Question: What is the fastest way to check if a list is inside of a nested list, full iteration or using 'in' ?
Given
'''
A = [['Yes','2009','Me'],['Yes','2009','You'],['No','2009','You']]
B = [['No','2009','Me'],['Yes','2009','You'],['No','2009','You']]
'''
Count number of duplicates between A and B.
I see either iterating over all elements:
'''
for i in range(len(A)):
for j in range(len(B)):
if A[i] == B[j]:
count+=1
'''
Or using in with one element iteration:
'''
for i in range(len(A)):
if A[i] in B:
count+=1
'''
With the actual lengths of A and B being over 100,000 arrays, and each contains 4 elements, are there any specific functions or strategies to do this comparison efficiently?
With my data, option 1 is green, option 2 is blue, the answer from qqvc is red, user1245262 answer is turquoise (it is at the bottom with very fast, linear complexity) y axis is seconds, x axis is number of 4 element arrays being compared in each list.

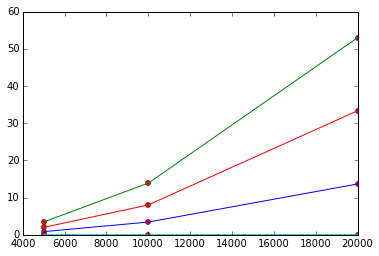
Answer: You might try using sets. Consider:
'''
>>> A = [['Yes','2009','Me'],['Yes','2009','You'],['No','2009','You']]
>>> B = [['No','2009','Me'],['Yes','2009','You'],['No','2009','You']]
'''
sets require hashable elements, so you need to convert the lists to tuples. I'm assuming that your lists are all in some particular order, so that ['dog',2,'mouse'] will always appear that way, and not as ['mouse', 2, 'dog']. Then,
'''
>>> AA = set(map(tuple,A))
>>> BB = set(map(tuple,B))
'''
Then,
'''
>>> BB.intersection(AA)
set([('No', '2009', 'You'), ('Yes', '2009', 'You')])
'''
Since you only seem to want the size of the intersection,
'''
>>> len(BB.intersection(AA))
2
'''
This might be faster than your looping, but you'd have to check it.